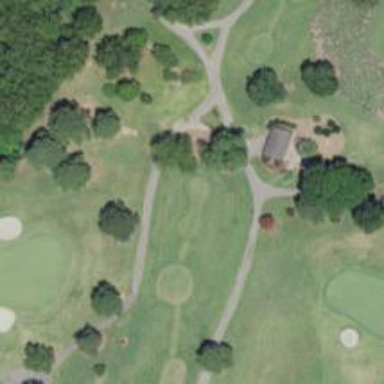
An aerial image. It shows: Path for both roads and golfers.